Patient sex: F
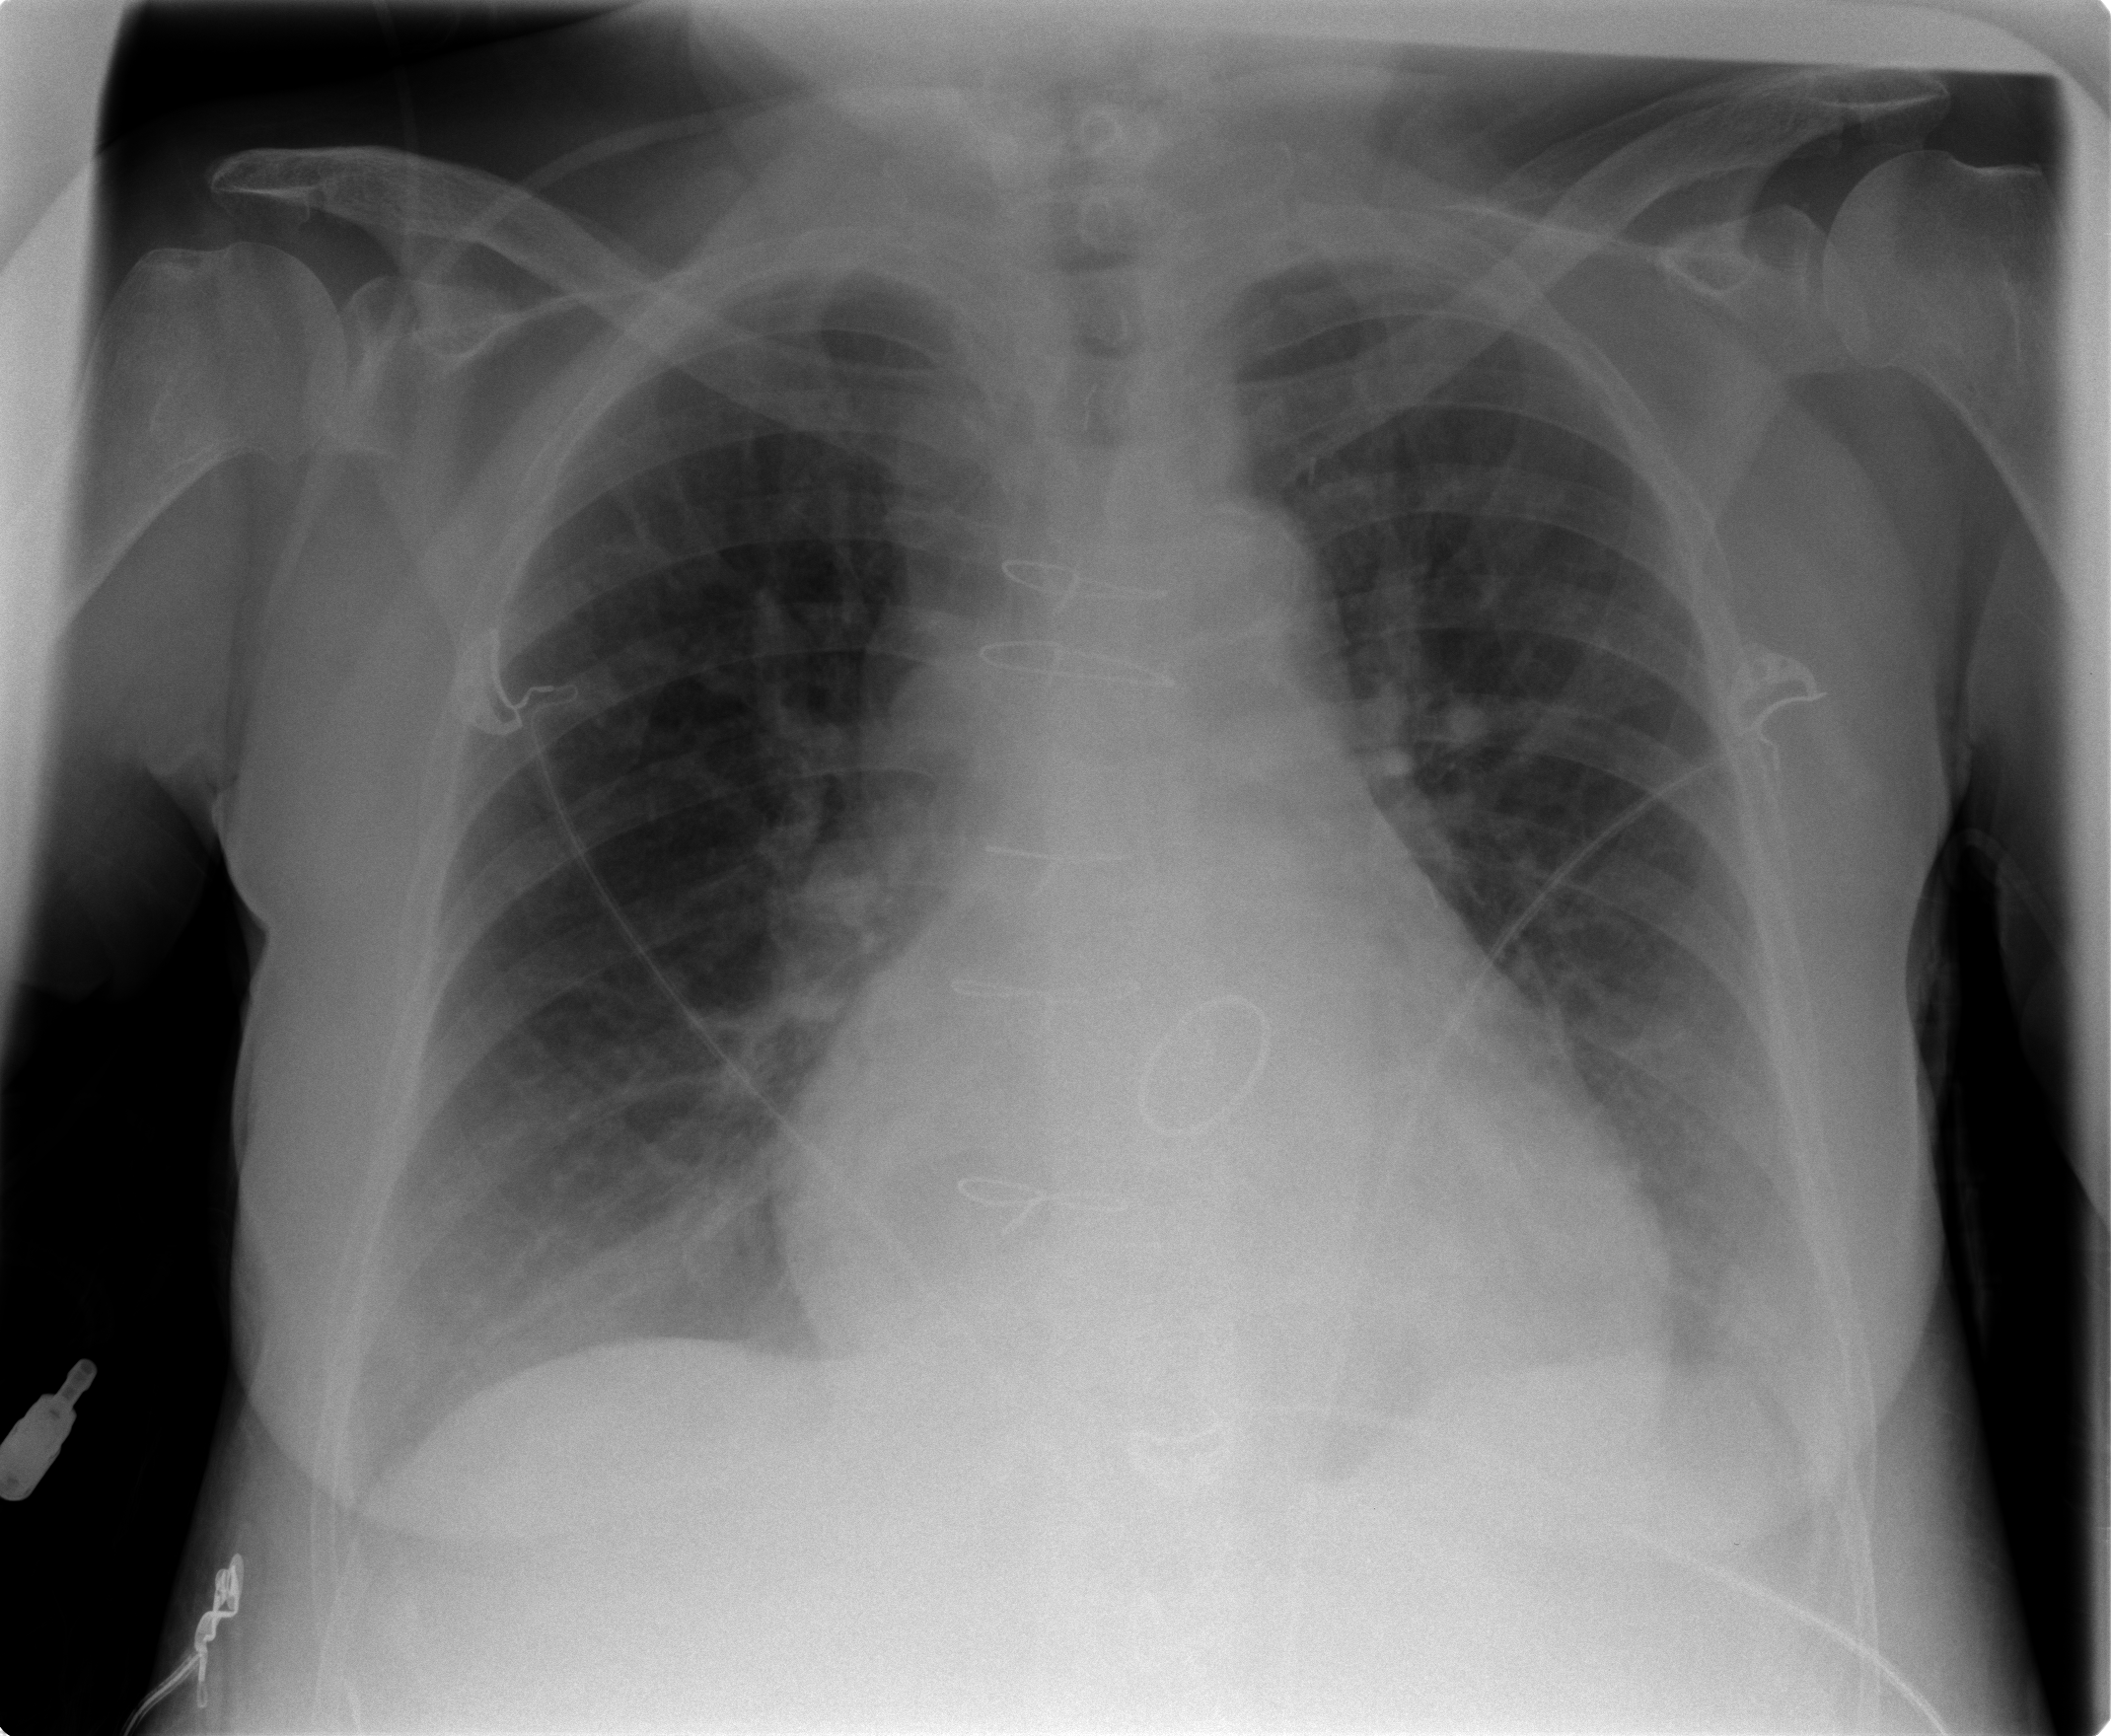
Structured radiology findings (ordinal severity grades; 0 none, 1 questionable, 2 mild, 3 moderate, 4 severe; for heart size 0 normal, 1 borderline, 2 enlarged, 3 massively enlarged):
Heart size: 1
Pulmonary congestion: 2
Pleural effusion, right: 1
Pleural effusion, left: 1
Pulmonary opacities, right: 0
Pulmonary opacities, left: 0
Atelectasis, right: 2
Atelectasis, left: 2